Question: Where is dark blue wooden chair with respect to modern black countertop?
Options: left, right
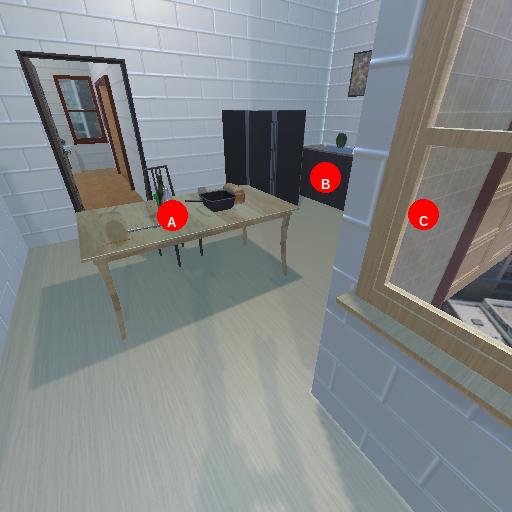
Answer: left